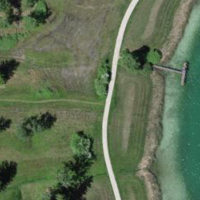
EUNIS habitat code: 16
Species observed at this site:
Podiceps cristatus
Gallinula chloropus
Parnassia palustris
Lysimachia vulgaris
Succisa pratensis
Eriophorum angustifolium
Milvus milvus
Acrocephalus scirpaceus